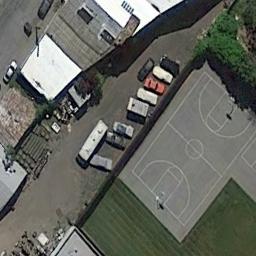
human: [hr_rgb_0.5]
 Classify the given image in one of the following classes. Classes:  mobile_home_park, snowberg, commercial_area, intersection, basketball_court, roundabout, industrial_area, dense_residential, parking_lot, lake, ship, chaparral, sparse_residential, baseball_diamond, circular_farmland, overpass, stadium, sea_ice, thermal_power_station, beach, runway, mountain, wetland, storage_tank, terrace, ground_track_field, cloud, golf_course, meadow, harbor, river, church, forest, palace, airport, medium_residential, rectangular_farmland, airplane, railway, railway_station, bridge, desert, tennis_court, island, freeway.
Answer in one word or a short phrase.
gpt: basketball_court